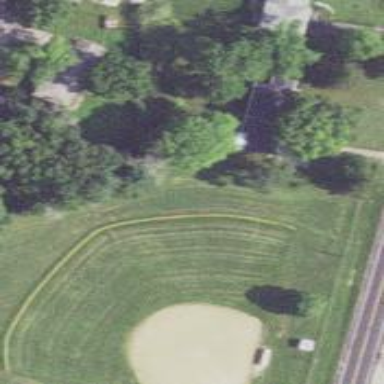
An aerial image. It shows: Baseball pitch for leisure land.